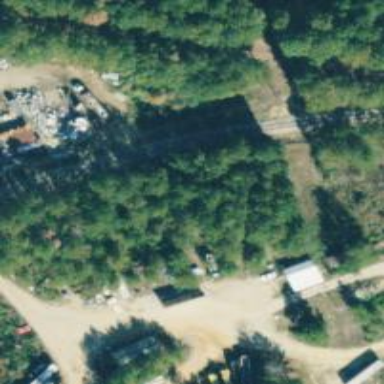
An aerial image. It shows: Rail spur service.